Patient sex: M
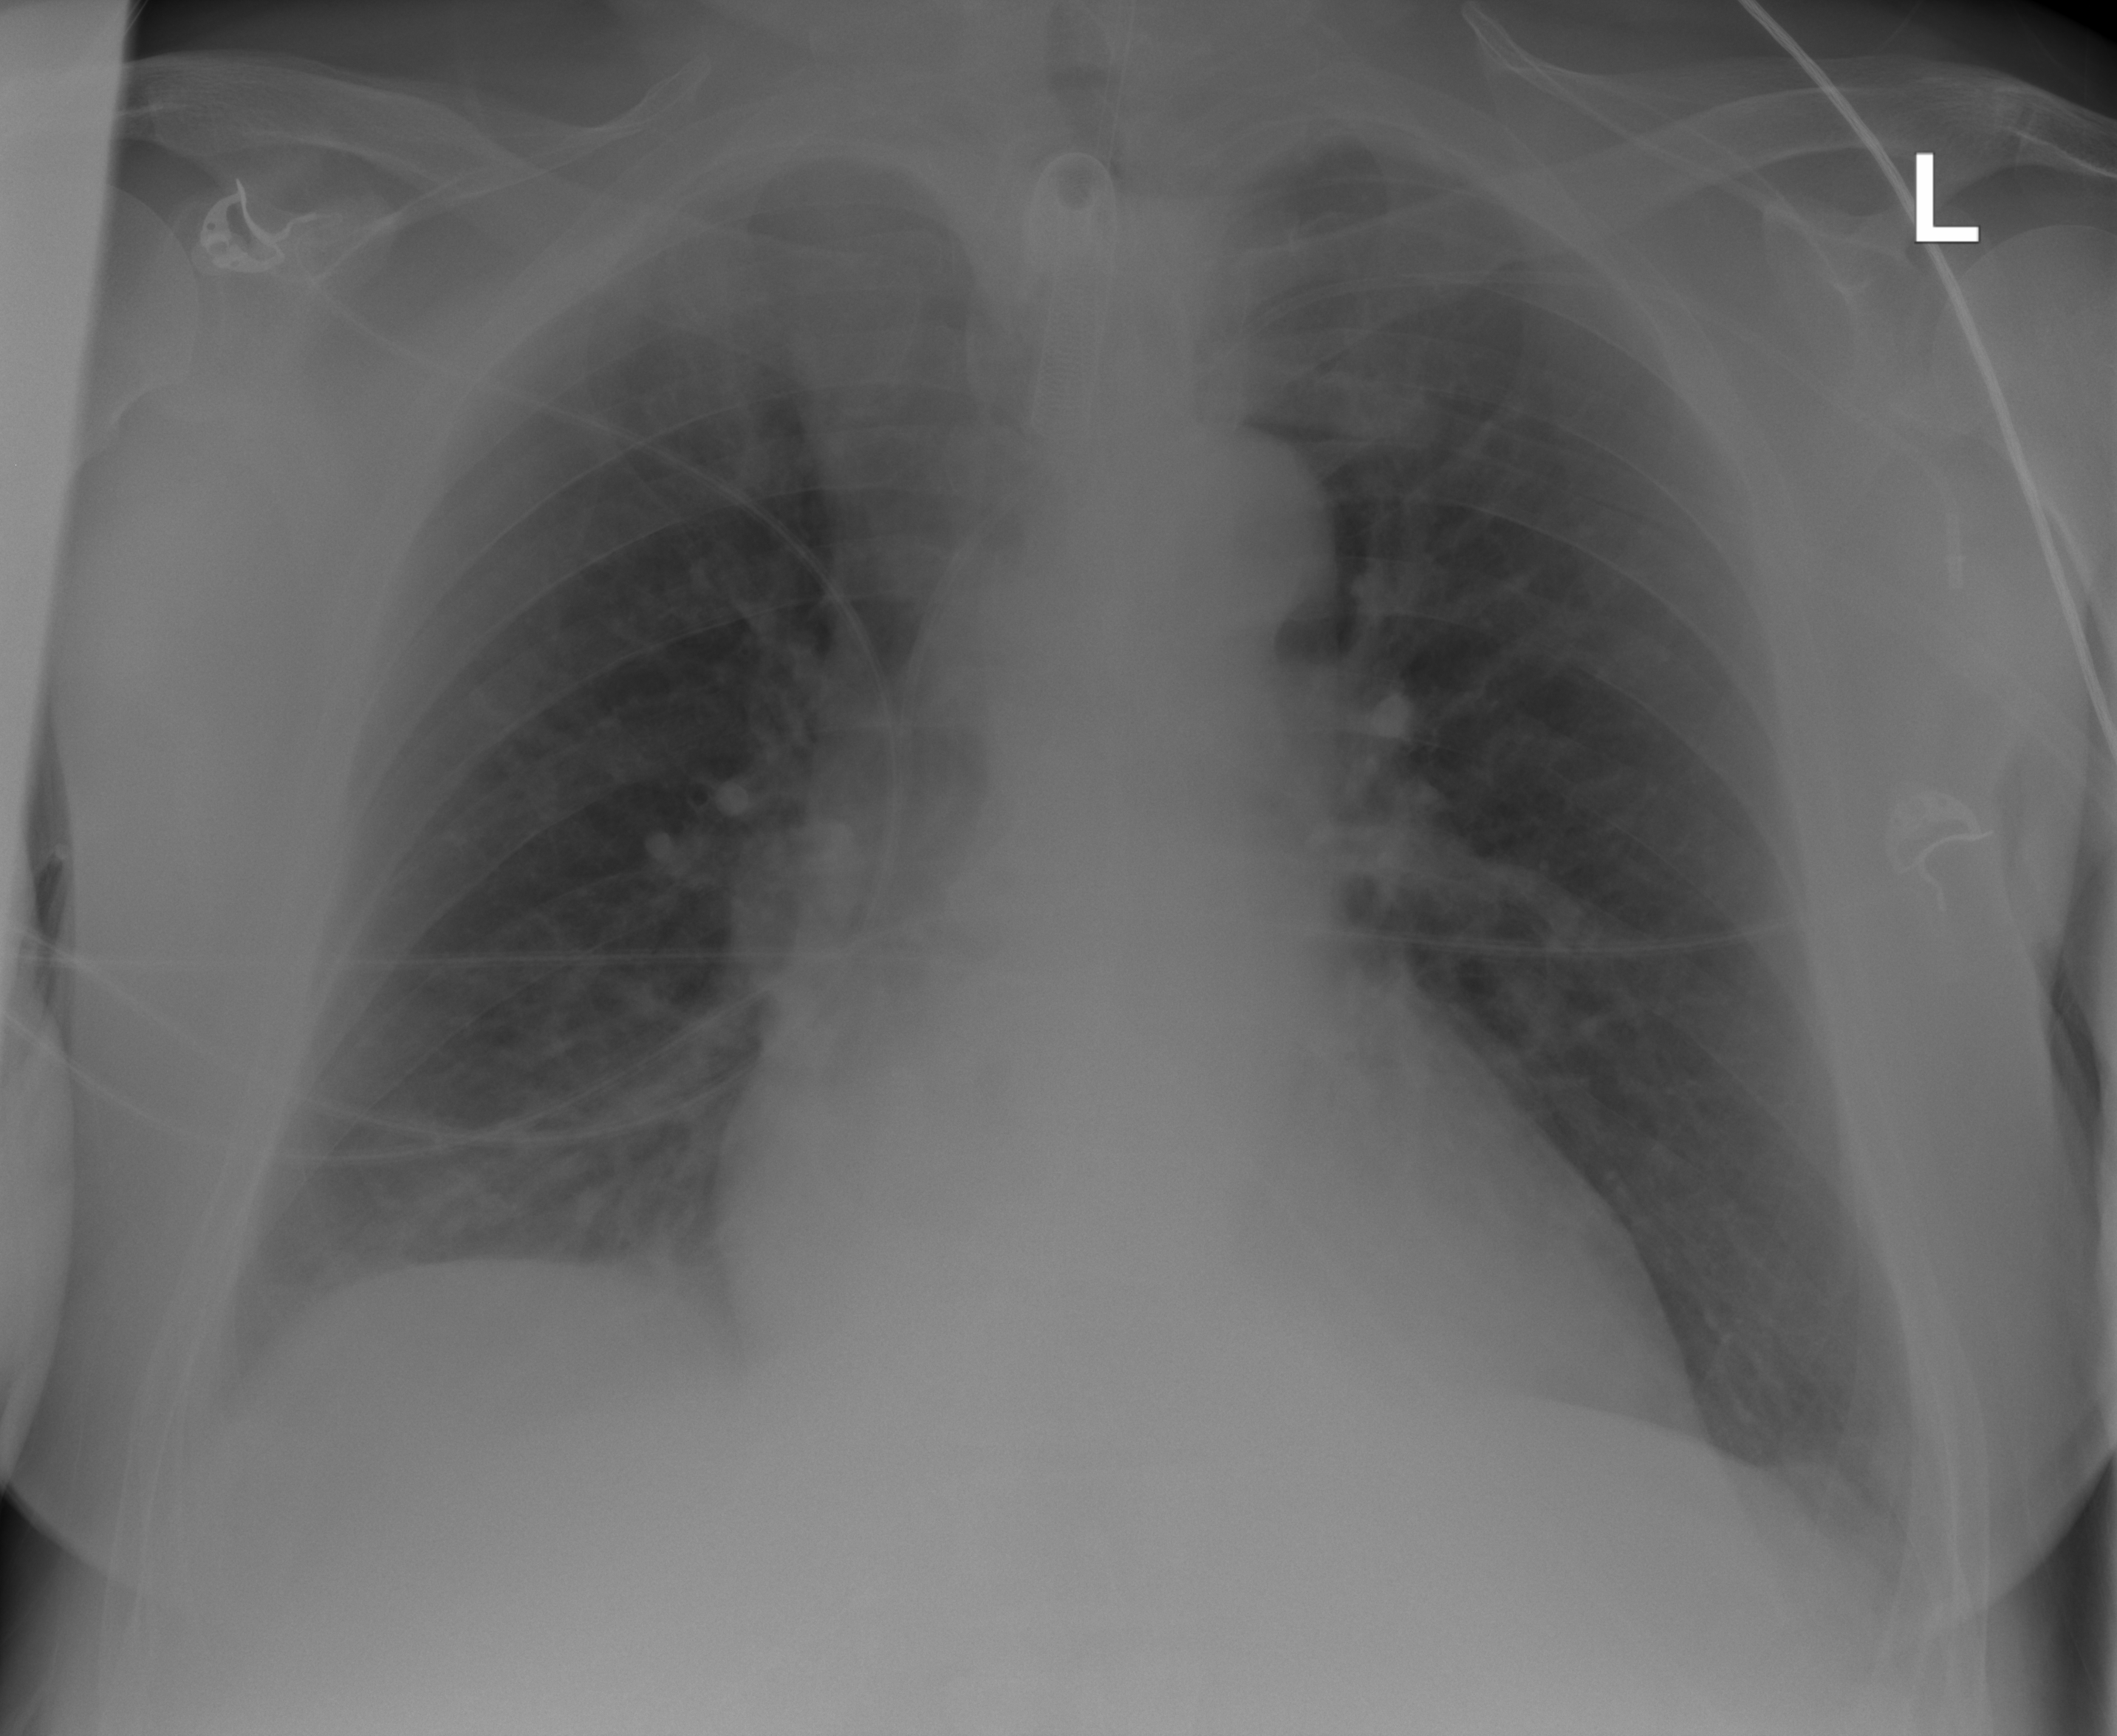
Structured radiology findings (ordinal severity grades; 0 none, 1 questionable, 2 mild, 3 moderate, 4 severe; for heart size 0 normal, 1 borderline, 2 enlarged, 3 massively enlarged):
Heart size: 0
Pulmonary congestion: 2
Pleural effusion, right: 0
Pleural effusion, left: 2
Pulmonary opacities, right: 2
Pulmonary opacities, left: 0
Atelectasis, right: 2
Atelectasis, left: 2